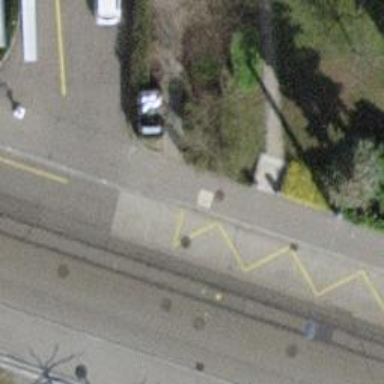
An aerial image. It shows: Platform with shelter for public transport.